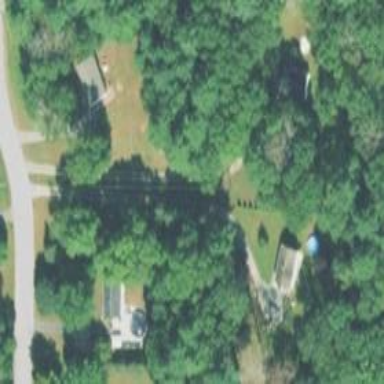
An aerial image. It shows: Residential driveway used as service road.